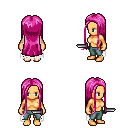
a pixel art fantasy rpg character, female body template, human, tanned skin, white tattered cape, teal pants, pink extra-long hairstyle, dagger, four views (front, back, left, right), 2x2 character sprite sheet, small pixel art, hard edges, no anti-aliasing